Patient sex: F
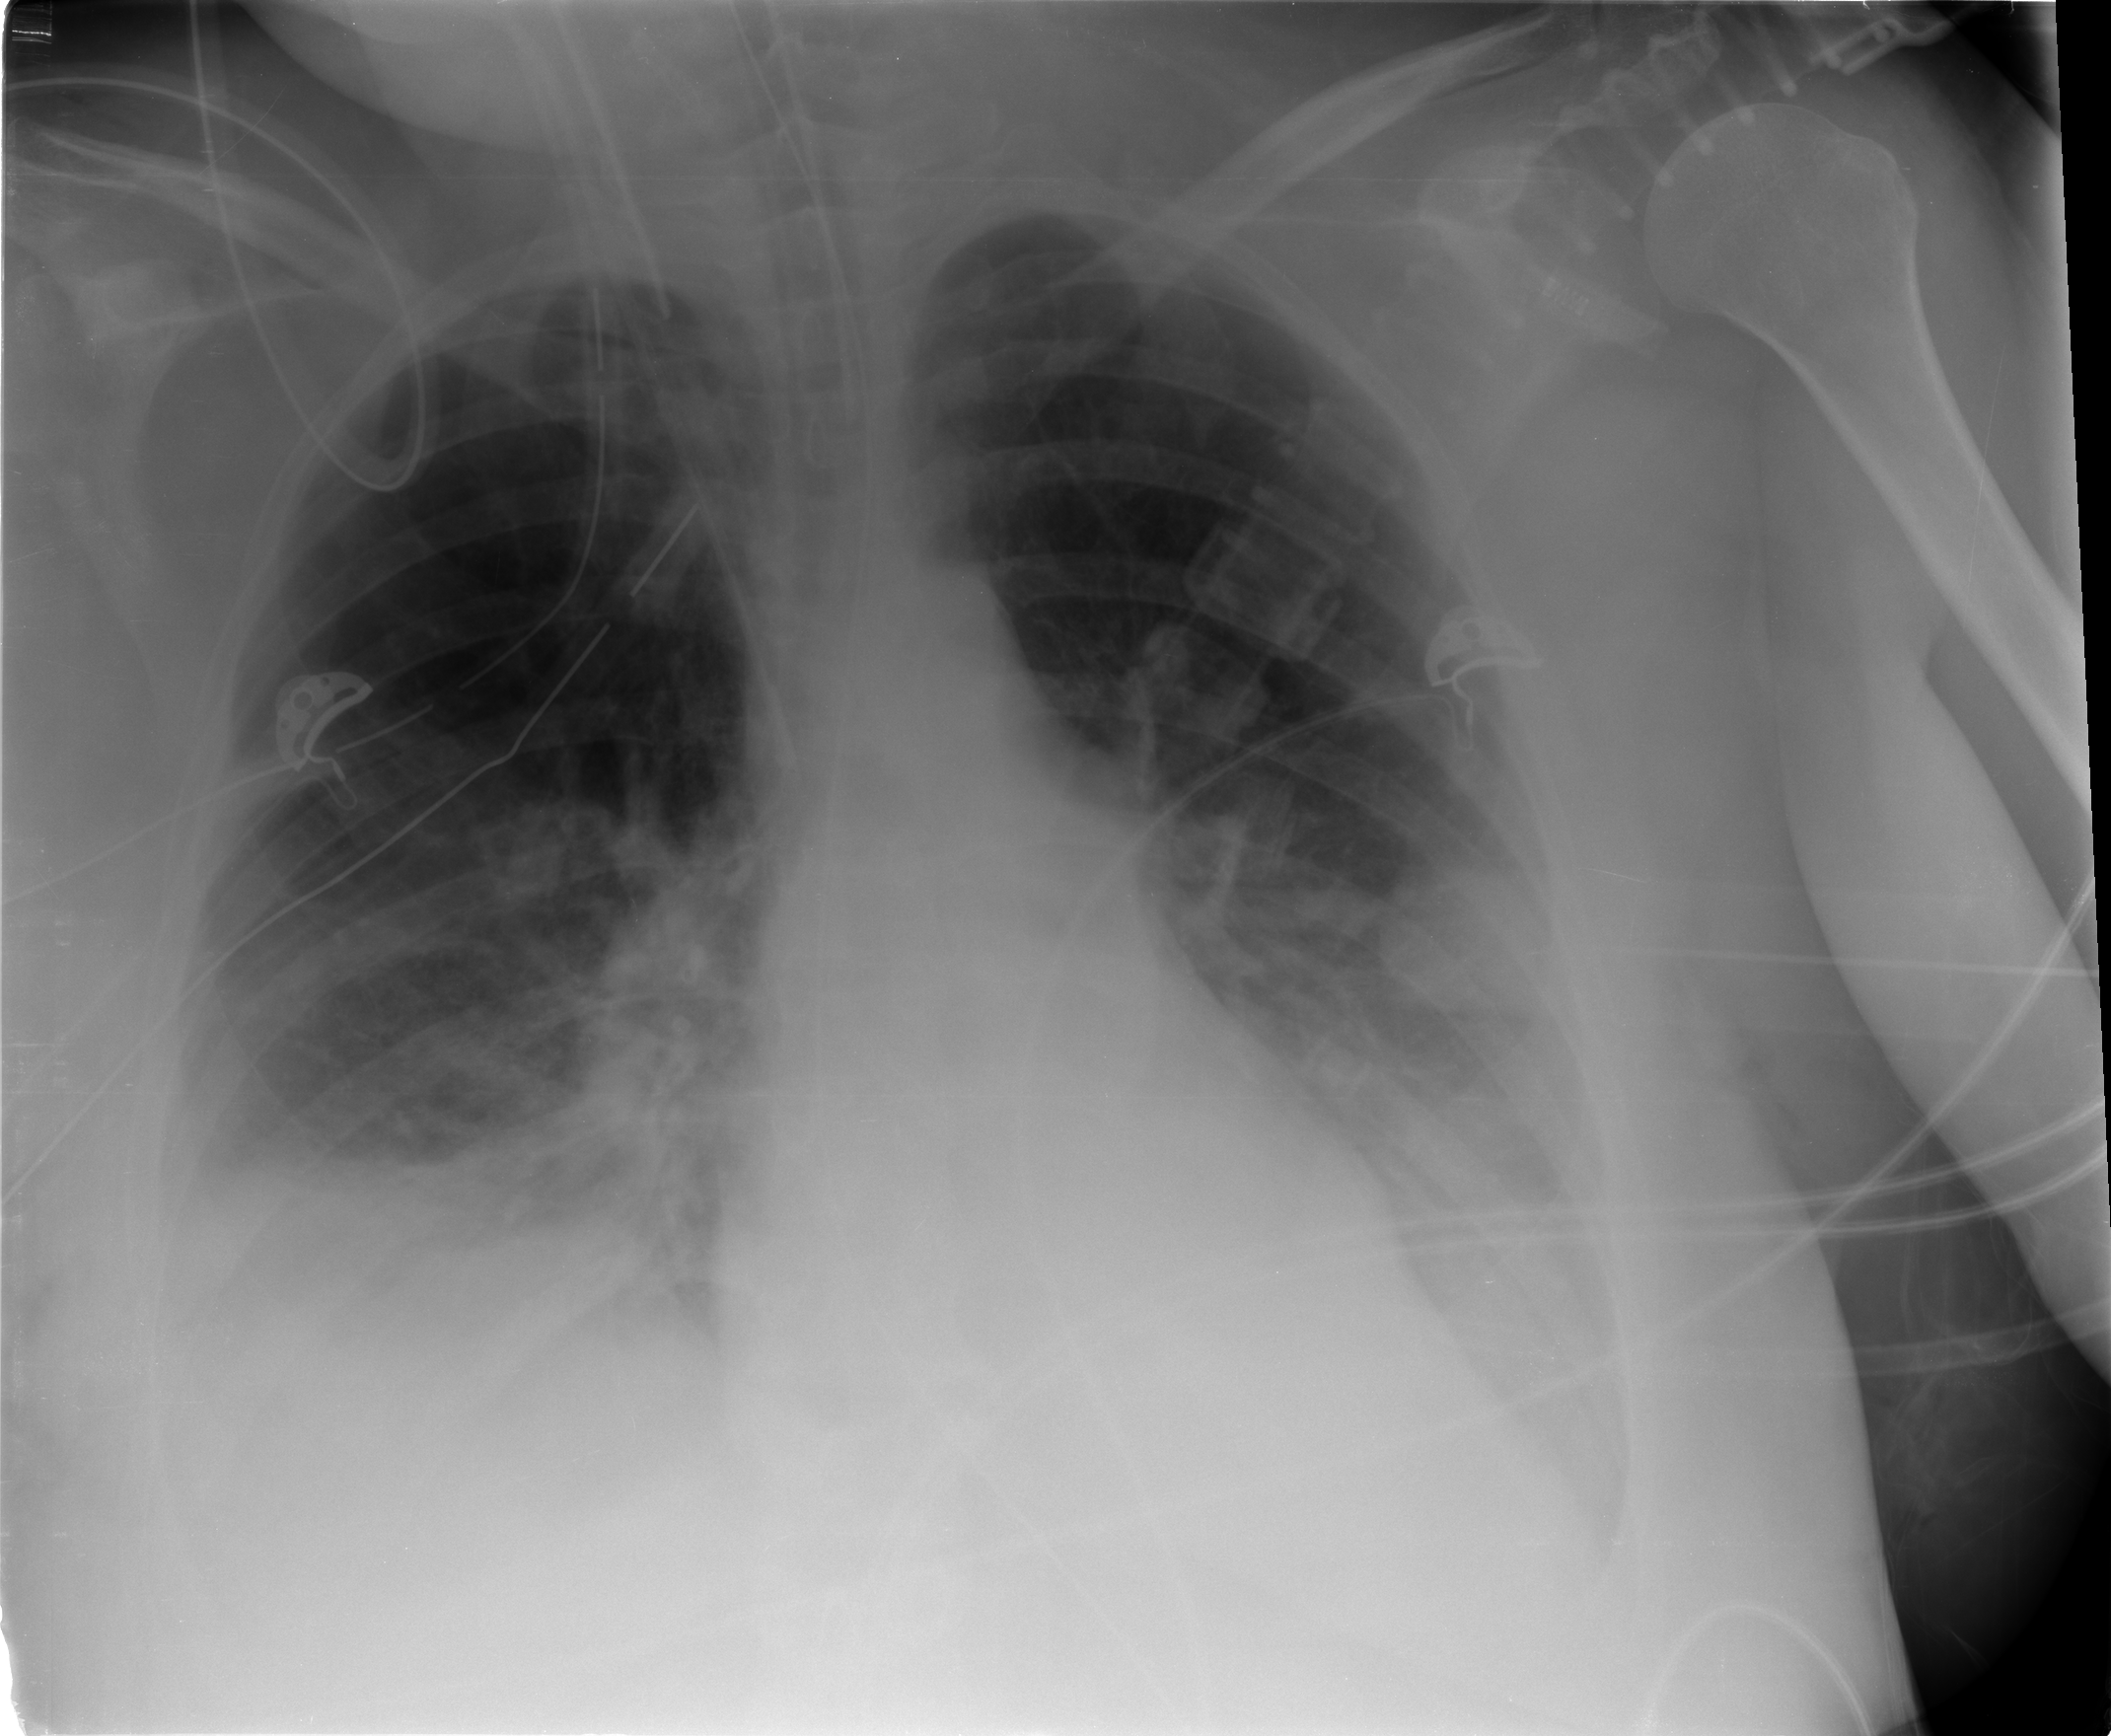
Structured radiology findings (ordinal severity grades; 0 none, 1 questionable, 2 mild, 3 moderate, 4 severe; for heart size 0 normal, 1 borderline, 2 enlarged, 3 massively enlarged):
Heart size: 0
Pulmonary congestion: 2
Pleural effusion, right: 2
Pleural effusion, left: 2
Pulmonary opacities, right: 2
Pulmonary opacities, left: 2
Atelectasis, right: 2
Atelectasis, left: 2